Question: I have the following method inside my only 'ViewController'.
'''
override func willAnimateRotationToInterfaceOrientation(toInterfaceOrientation: UIInterfaceOrientation, duration: NSTimeInterval) {
println("willAnimateRotationToInterfaceOrientation")
super.willAnimateRotationToInterfaceOrientation(toInterfaceOrientation, duration: duration)
switch (toInterfaceOrientation) {
case .Portrait: println(".Portrait")
case .PortraitUpsideDown: println(".PortraitUpsideDown")
case .LandscapeRight: println(".LandscapeRight")
case .LandscapeLeft: println(".LandscapeLeft")
case .Unknown: println(".Unknown")
}
}
'''
And I enabled all possible orientations in the project settings

But even if I rotate 360 in the simulator (same goes for my iPhone), I never get ".PortraitUpsideDown" printed in the console. Why? It almost seems, like Apple doesn't allow this rotation.
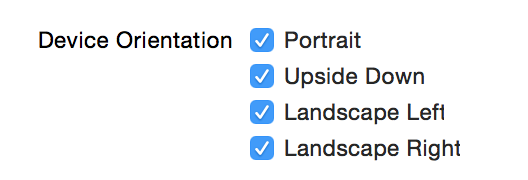
Answer: You need to specifically return portrait upside down in 'supportedInterfaceOrientations()' in your base 'UIViewController'
The method implementation should look like so.
'''
override func supportedInterfaceOrientations() -> Int {
return Int(UIInterfaceOrientationMask.All.rawValue)
}
'''